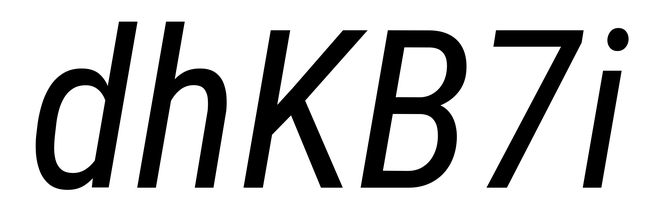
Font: Roboto-Italic_Condensed_Italic